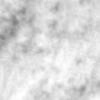
Label: no_change